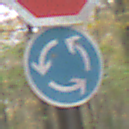
Verkehrszeichen: Kreisverkehr
Zusatzzeichen oben: Stop
Umgebung: Outdoor, Nature
Tageszeit: MorningAfternoon
Wetter: Overcast
Licht: Natural
Jahreszeit: Autumn
Kontrast: LowContrast